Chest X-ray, PA view. Patient: 32 years old, sex M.
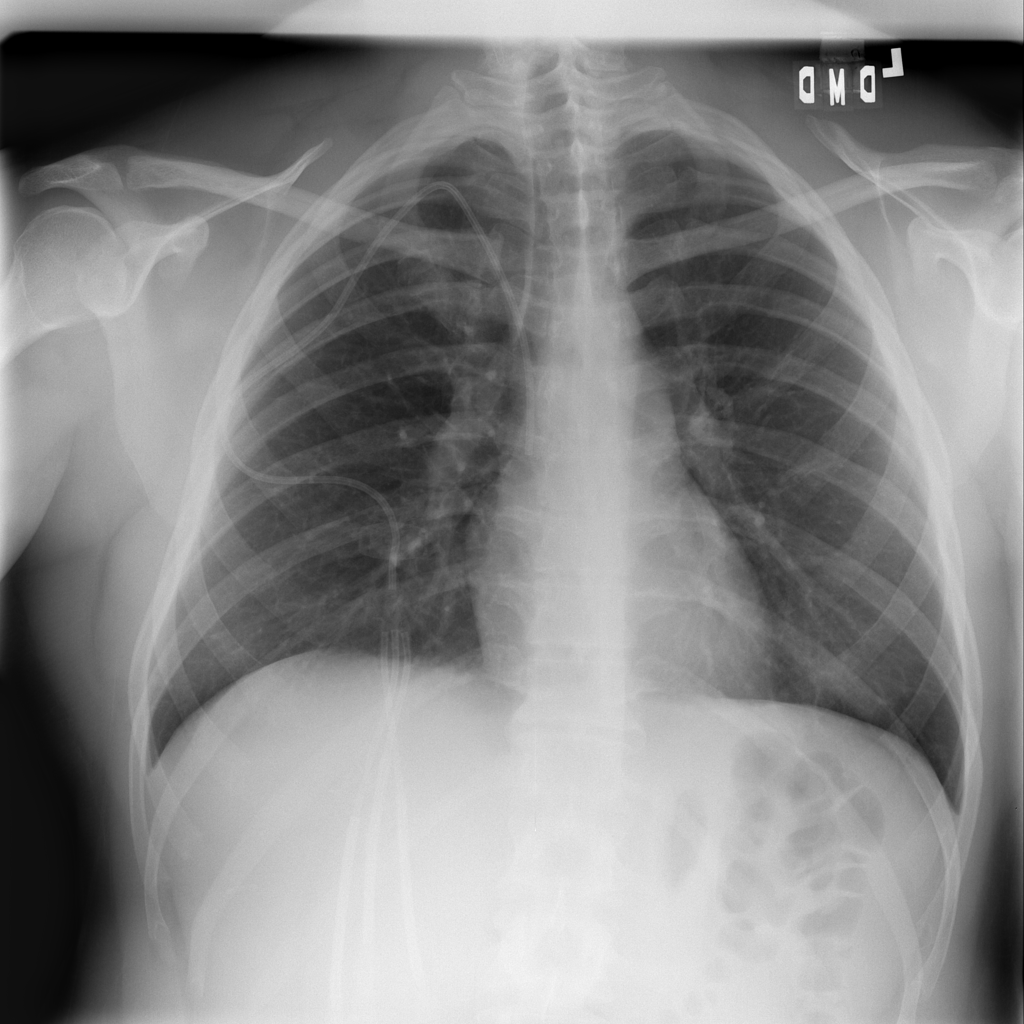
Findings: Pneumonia